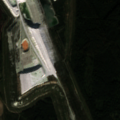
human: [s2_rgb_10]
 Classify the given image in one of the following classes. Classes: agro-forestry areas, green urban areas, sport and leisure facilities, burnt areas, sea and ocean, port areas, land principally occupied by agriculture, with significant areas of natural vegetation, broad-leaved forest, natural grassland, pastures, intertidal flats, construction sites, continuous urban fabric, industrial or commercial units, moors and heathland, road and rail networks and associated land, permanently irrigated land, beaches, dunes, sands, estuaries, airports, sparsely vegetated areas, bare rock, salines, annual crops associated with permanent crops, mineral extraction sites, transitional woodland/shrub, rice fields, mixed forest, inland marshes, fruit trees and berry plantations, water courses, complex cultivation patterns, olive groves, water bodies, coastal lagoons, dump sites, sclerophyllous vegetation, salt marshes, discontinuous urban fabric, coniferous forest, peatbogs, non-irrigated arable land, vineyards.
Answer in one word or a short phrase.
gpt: dump sites, non-irrigated arable land, land principally occupied by agriculture, with significant areas of natural vegetation, broad-leaved forest, mixed forest, transitional woodland/shrub